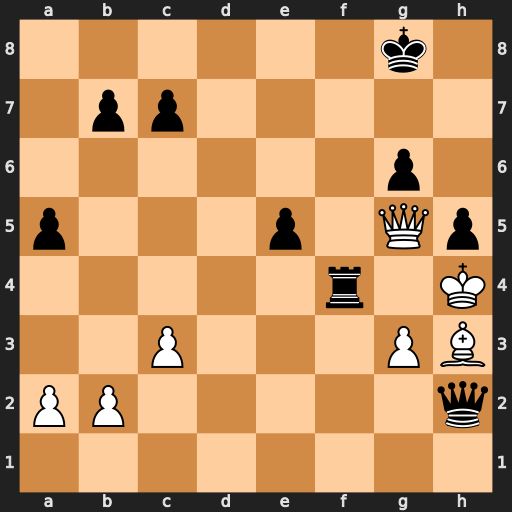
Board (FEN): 6k1/1pp5/6p1/p3p1Qp/5r1K/2P3PB/PP5q/8
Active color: w
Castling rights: -
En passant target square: -
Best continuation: gxf4 Qf2+ Qg3 Qxf4+ Qxf4